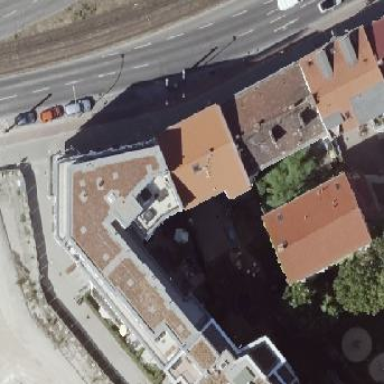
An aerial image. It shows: View of apartment building.